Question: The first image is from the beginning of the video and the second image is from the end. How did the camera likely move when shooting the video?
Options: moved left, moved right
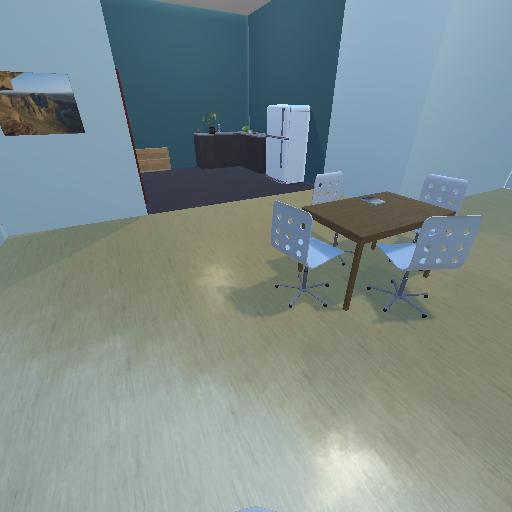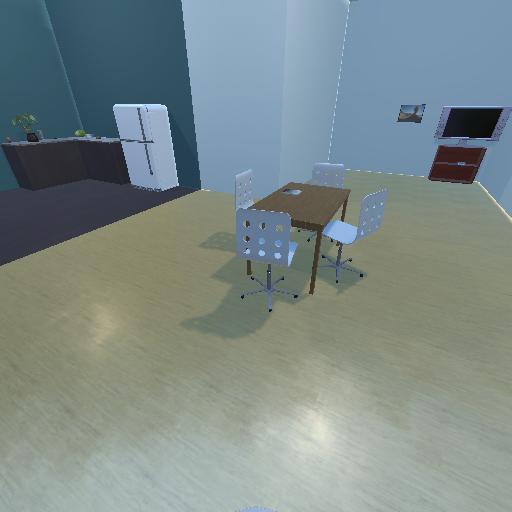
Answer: moved left